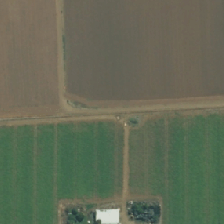
Land cover: shortrotation_cropland